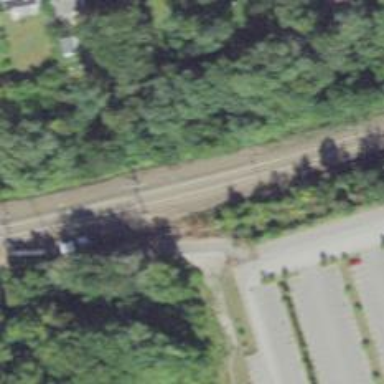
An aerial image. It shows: Railway track with contact lines for electrification.